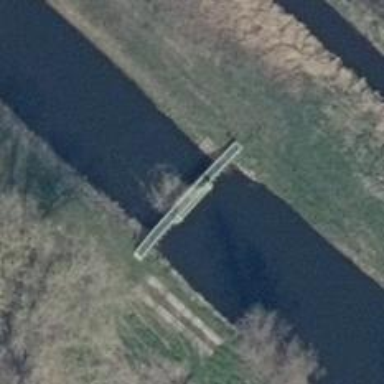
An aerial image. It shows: Canal.